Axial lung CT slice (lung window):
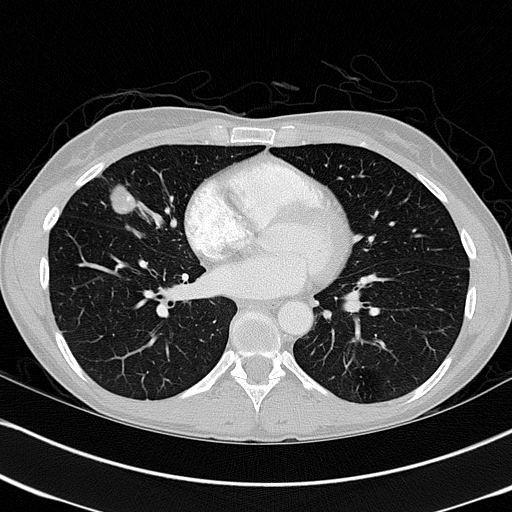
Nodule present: yes
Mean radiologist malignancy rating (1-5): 3